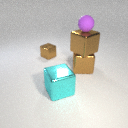
small brown metal cube behind large cyan metal cube